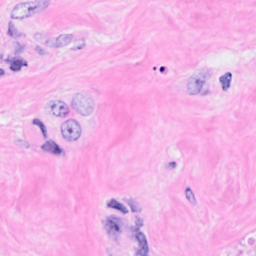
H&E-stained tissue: Breast